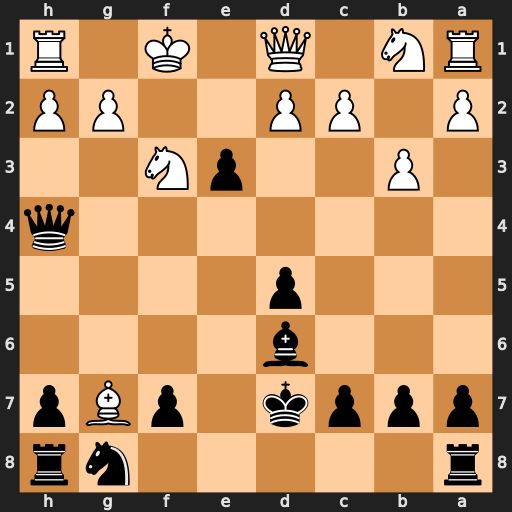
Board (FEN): r5nr/pppk1pBp/3b4/3p4/7q/1P2pN2/P1PP2PP/RN1Q1K1R
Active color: b
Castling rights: -
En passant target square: -
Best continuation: Qf2#